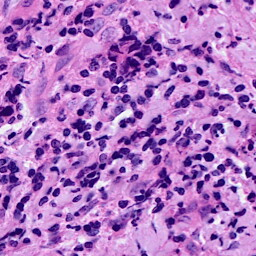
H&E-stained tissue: Breast